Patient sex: M
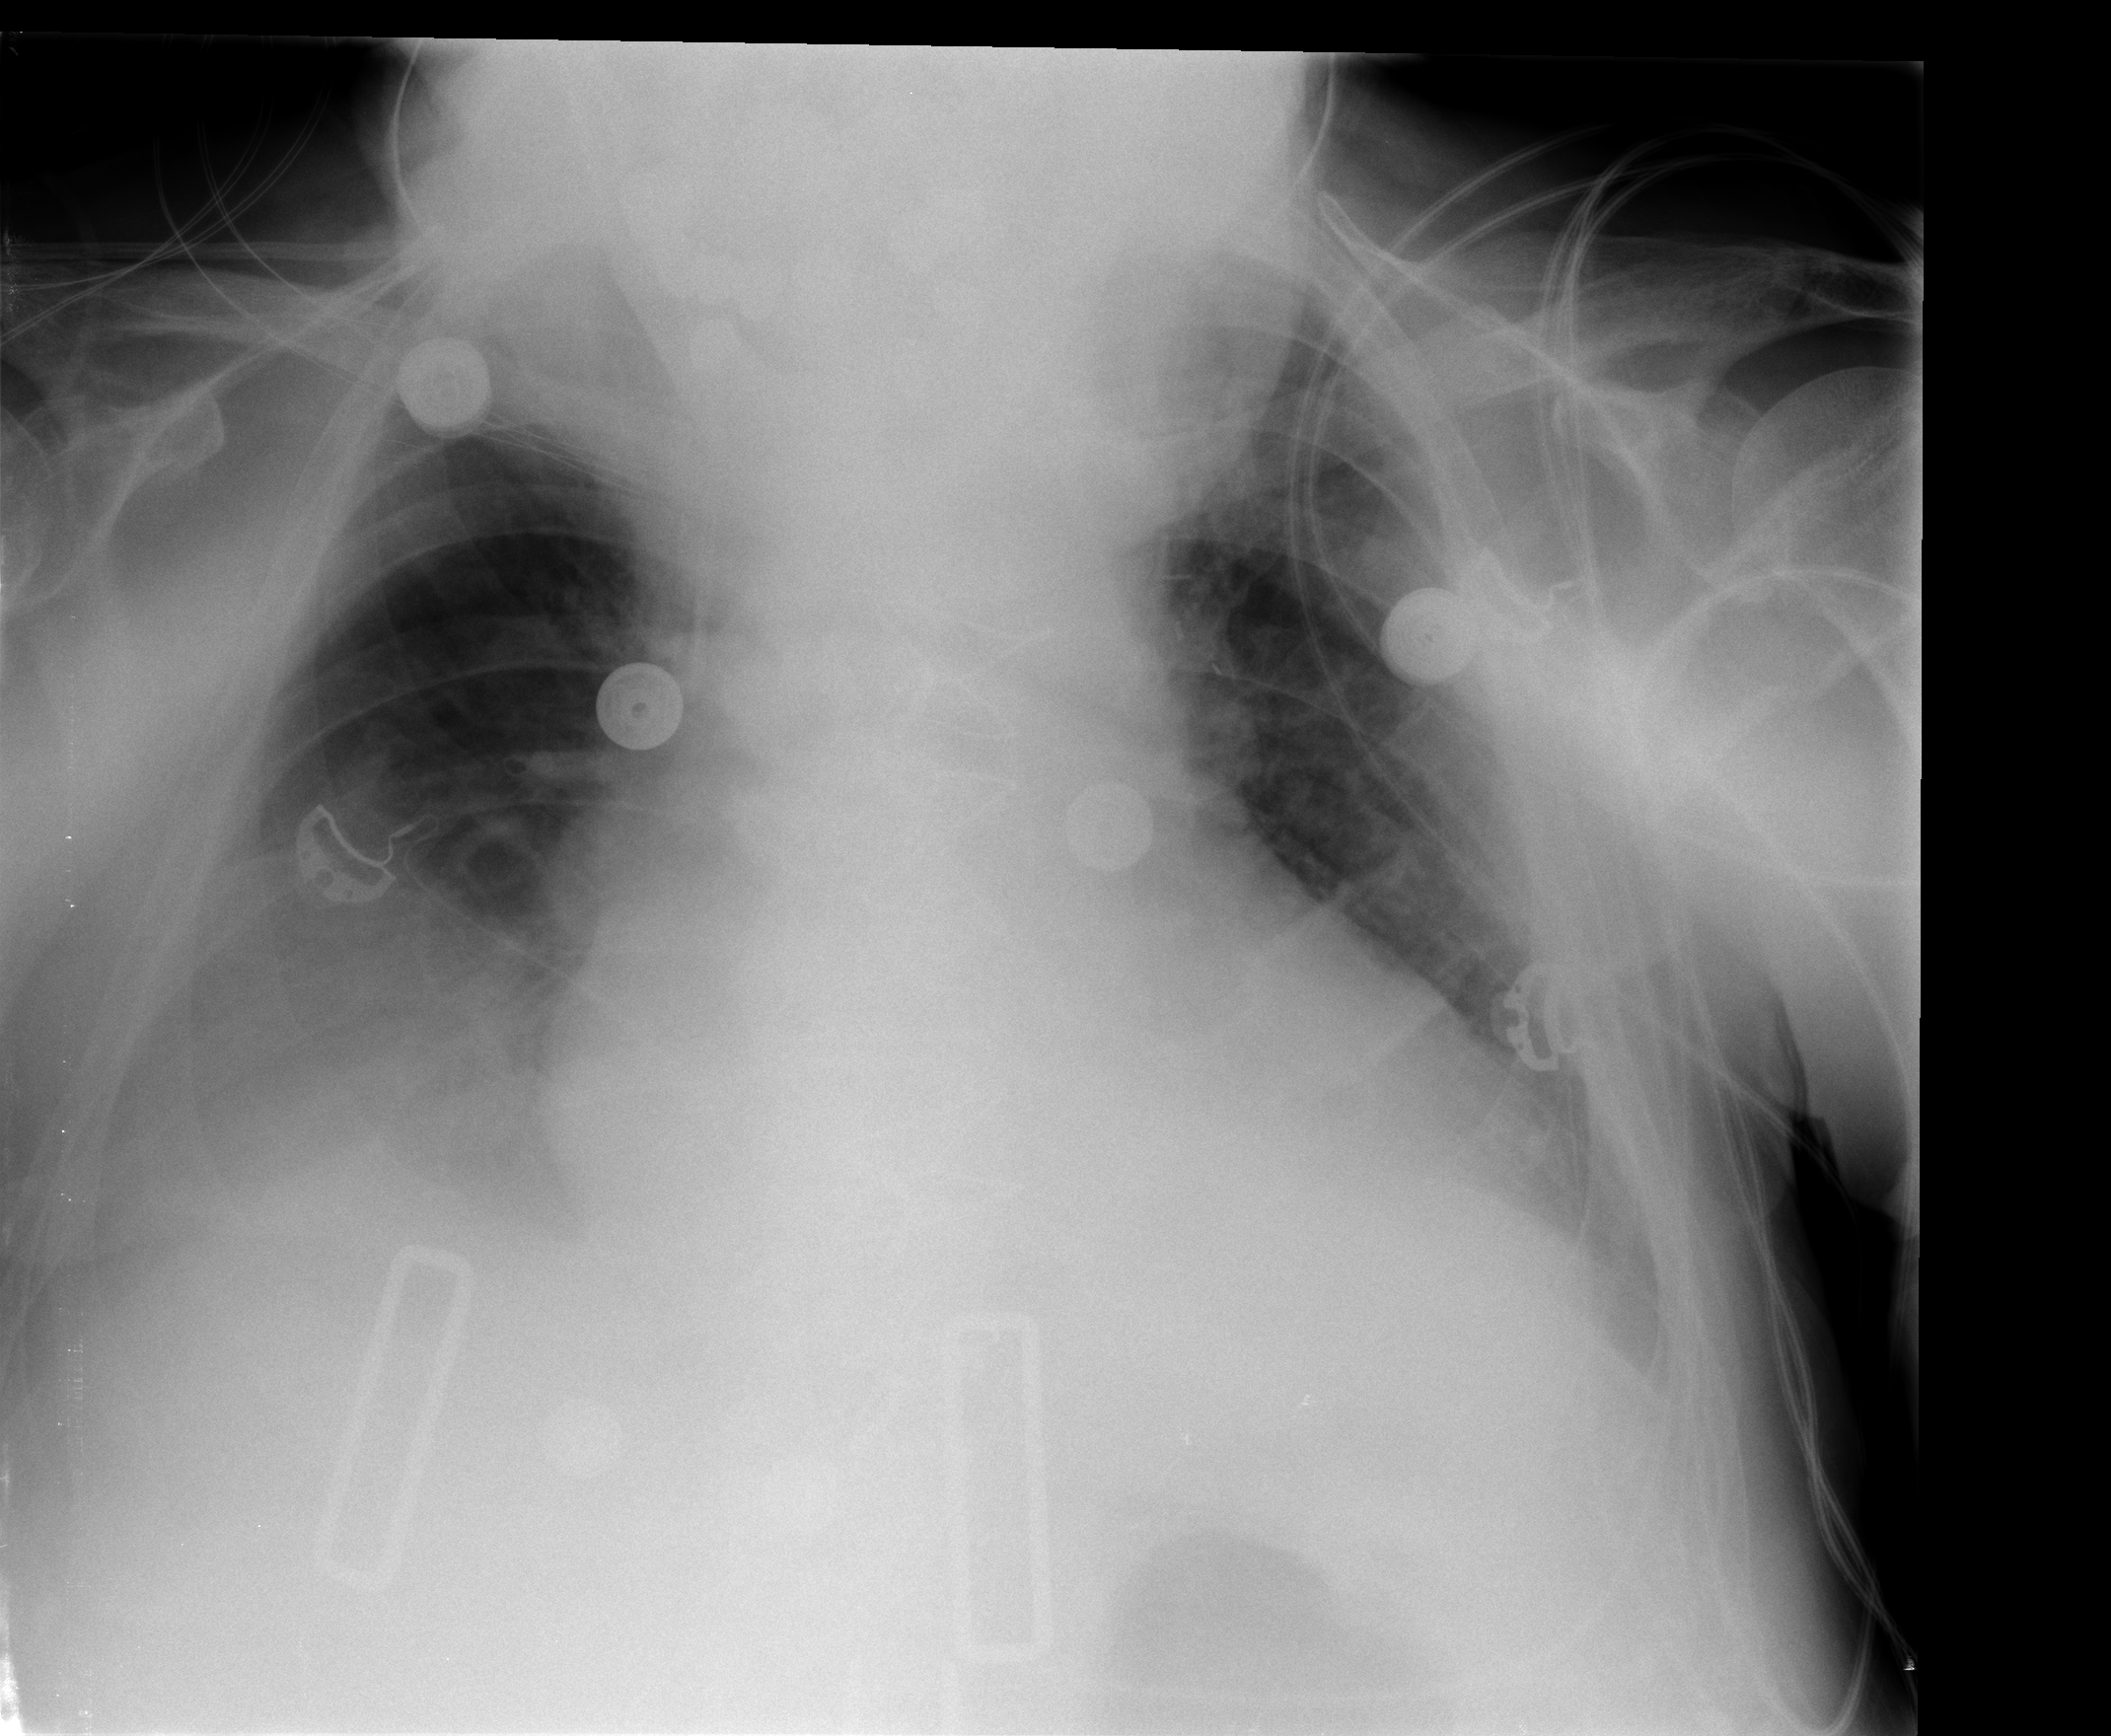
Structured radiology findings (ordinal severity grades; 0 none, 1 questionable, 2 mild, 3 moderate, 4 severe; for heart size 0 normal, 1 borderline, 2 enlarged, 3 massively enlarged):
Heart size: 3
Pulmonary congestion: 2
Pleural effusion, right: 2
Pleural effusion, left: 2
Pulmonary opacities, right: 0
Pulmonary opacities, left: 0
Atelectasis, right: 3
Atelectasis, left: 2